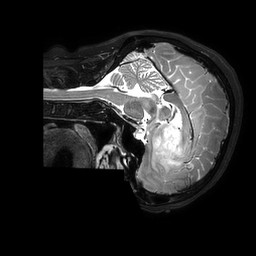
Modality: T2w
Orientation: sagittal
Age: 59
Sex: female
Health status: ill
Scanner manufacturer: philips
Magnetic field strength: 3 T
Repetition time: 3.5 s
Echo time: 0.3 s